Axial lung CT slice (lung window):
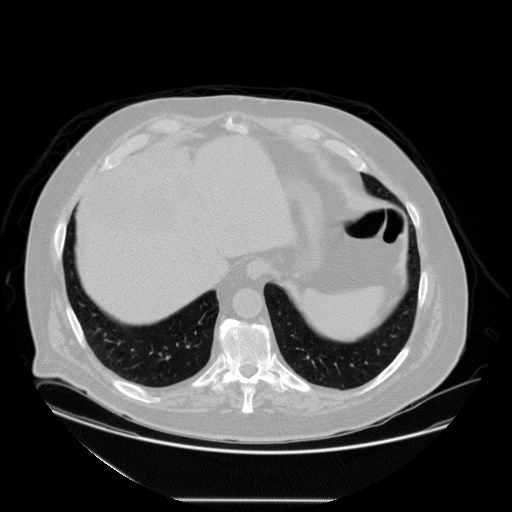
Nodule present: no